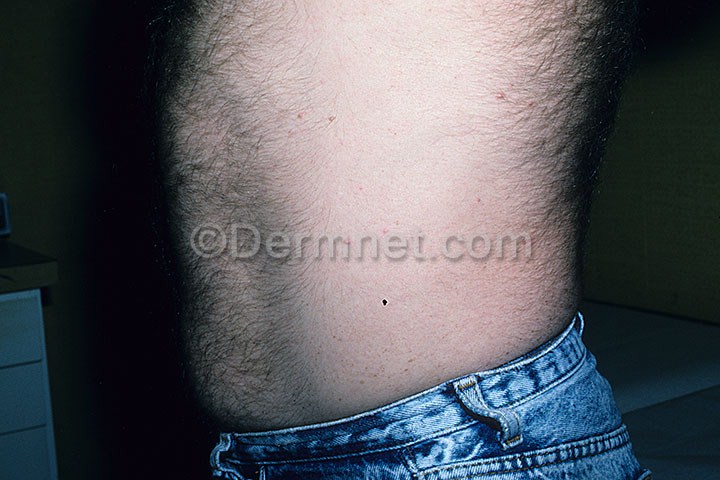
Disease: Systemic Disease